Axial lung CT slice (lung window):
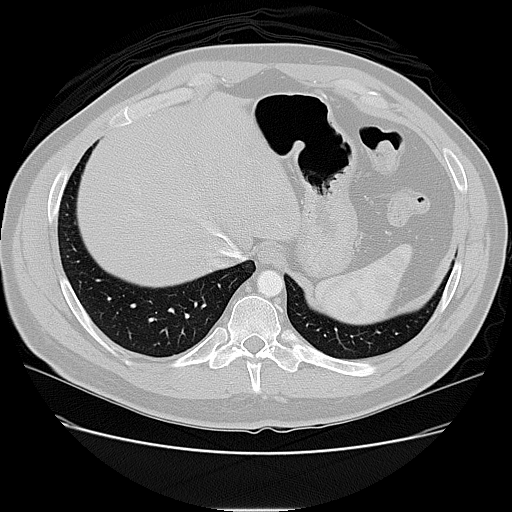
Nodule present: no